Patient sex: M
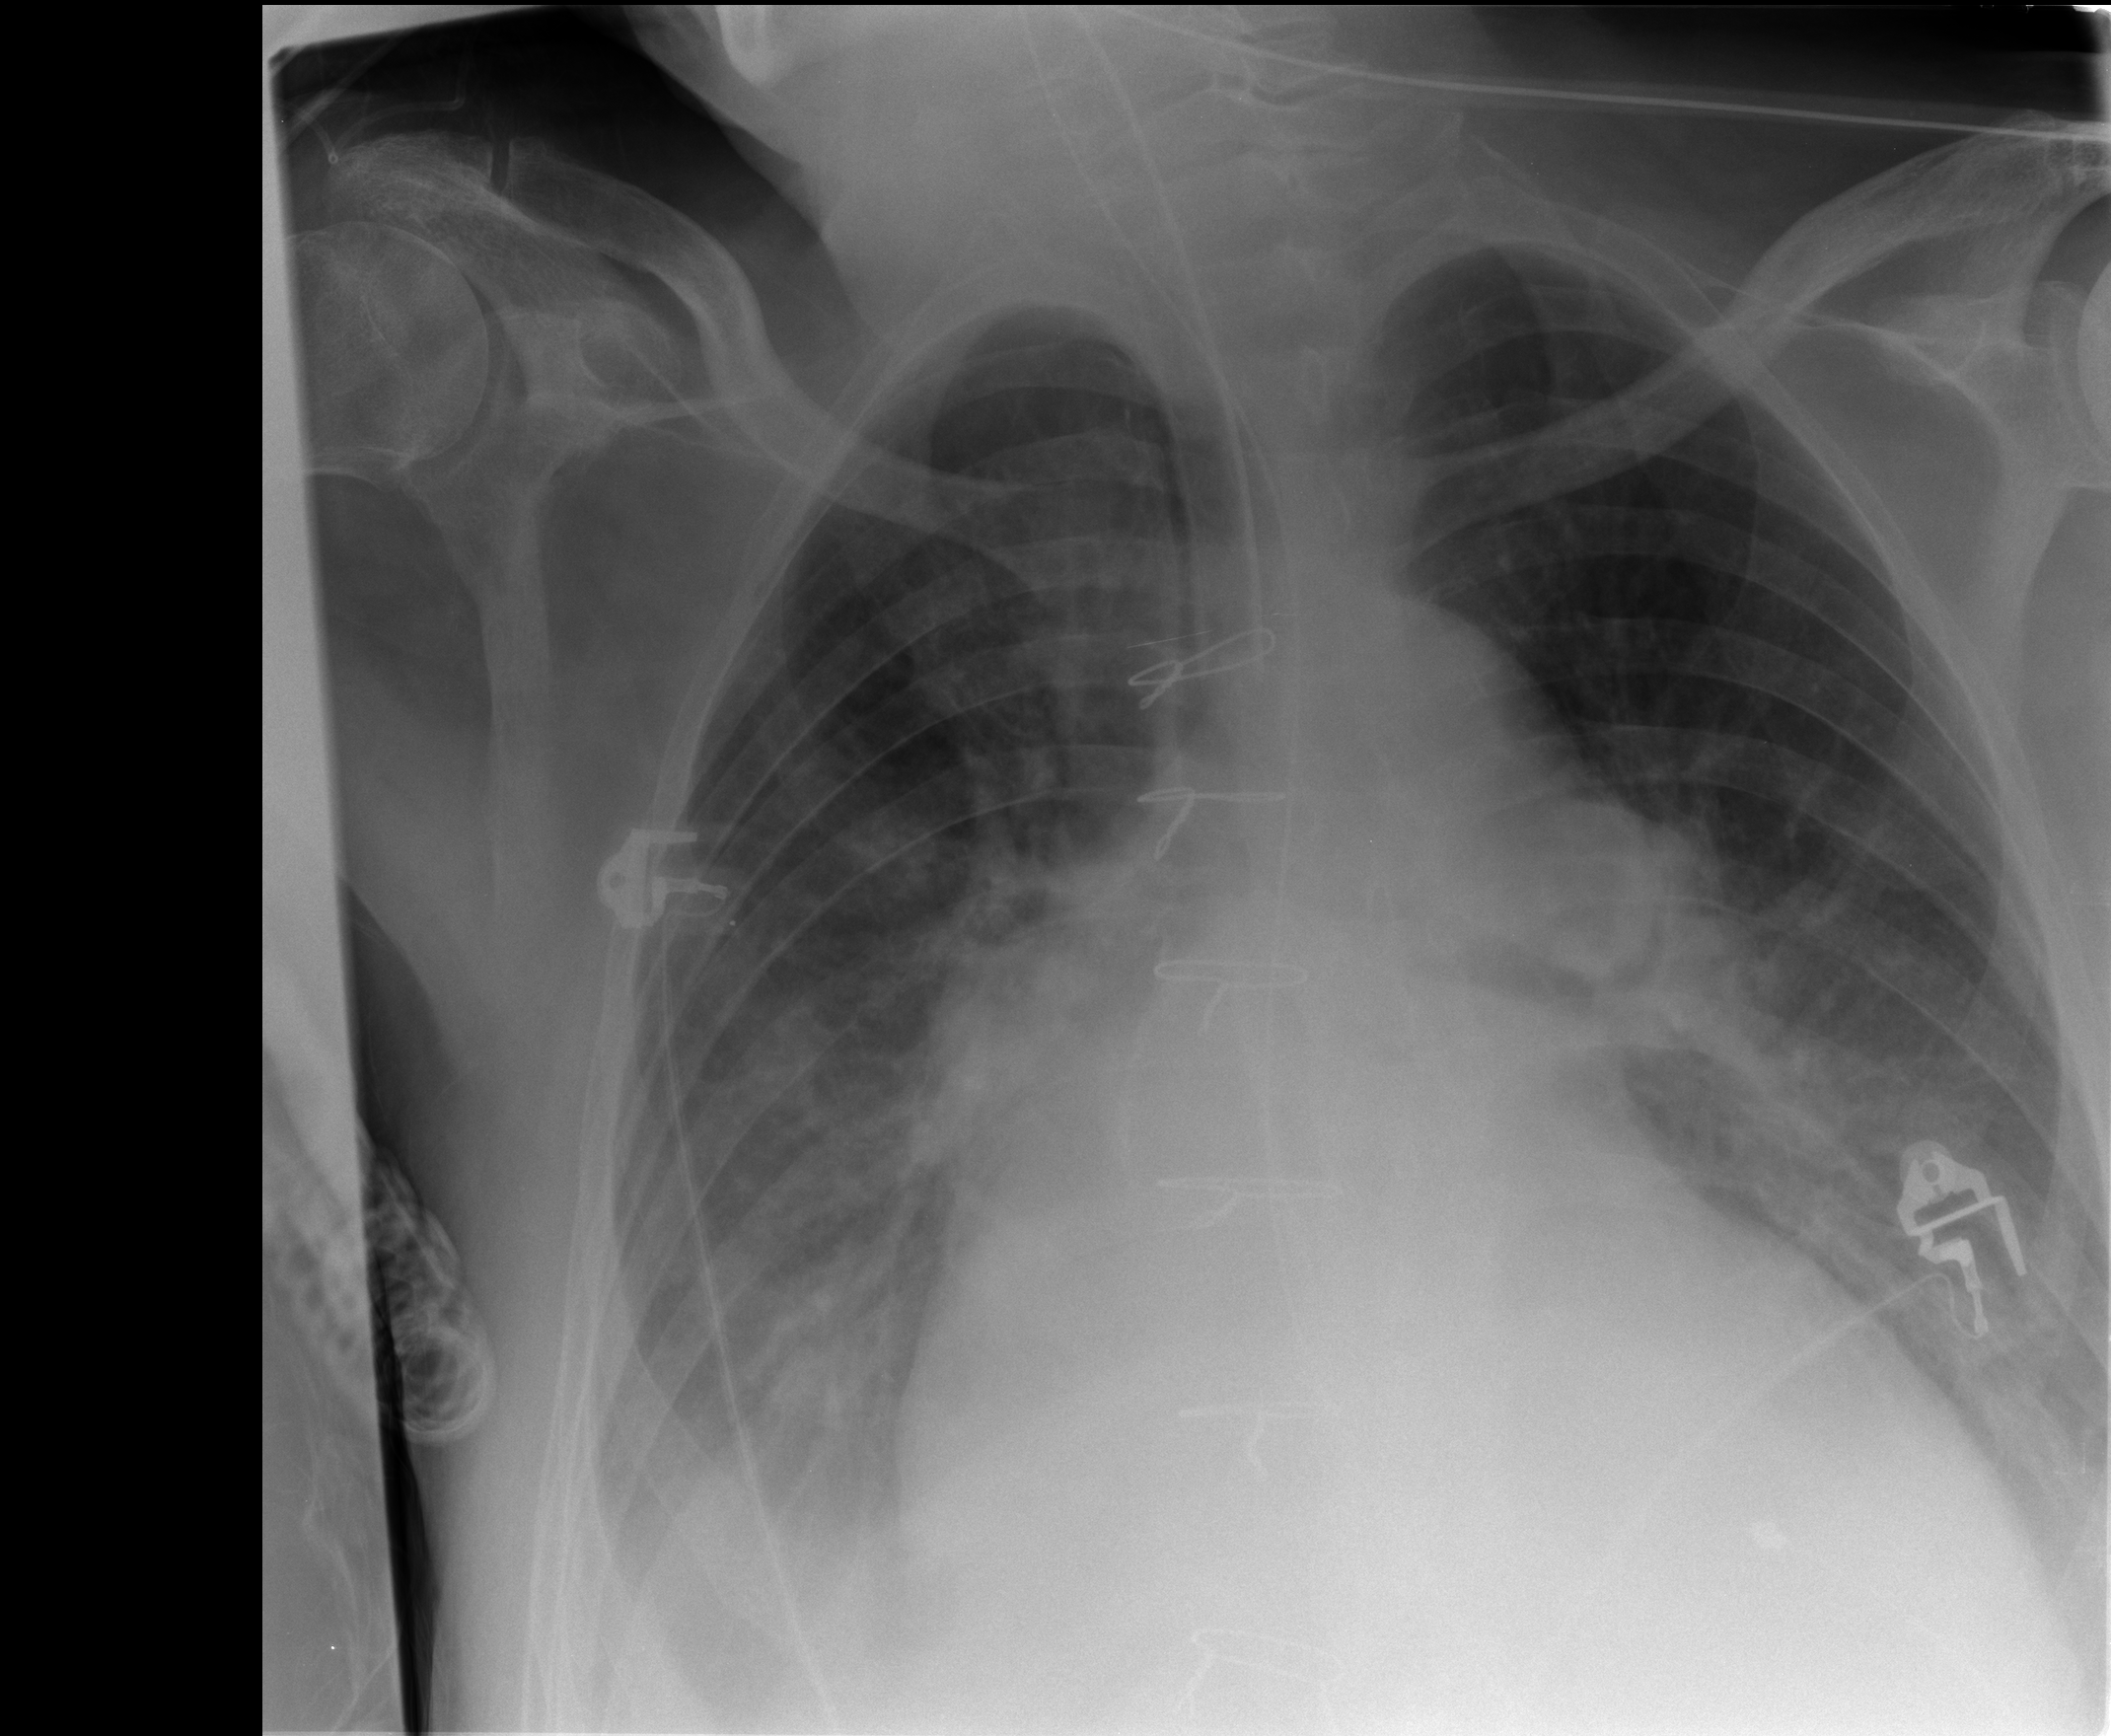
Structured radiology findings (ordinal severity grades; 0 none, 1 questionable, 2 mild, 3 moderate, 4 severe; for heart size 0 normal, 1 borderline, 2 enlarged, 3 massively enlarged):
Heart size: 2
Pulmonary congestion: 2
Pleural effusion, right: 2
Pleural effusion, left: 1
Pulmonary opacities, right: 2
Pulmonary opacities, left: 1
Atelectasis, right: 2
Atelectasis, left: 2